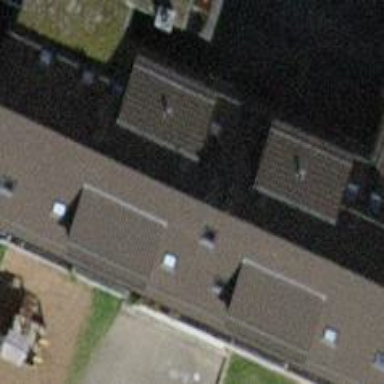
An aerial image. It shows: Kindergarten.